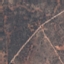
Land use / land cover class: HerbaceousVegetation